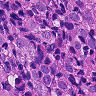
Metastatic tissue present: yes